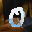
Label: 0